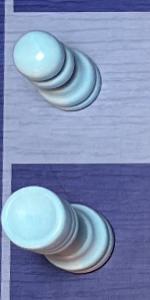
Label: Rook_White